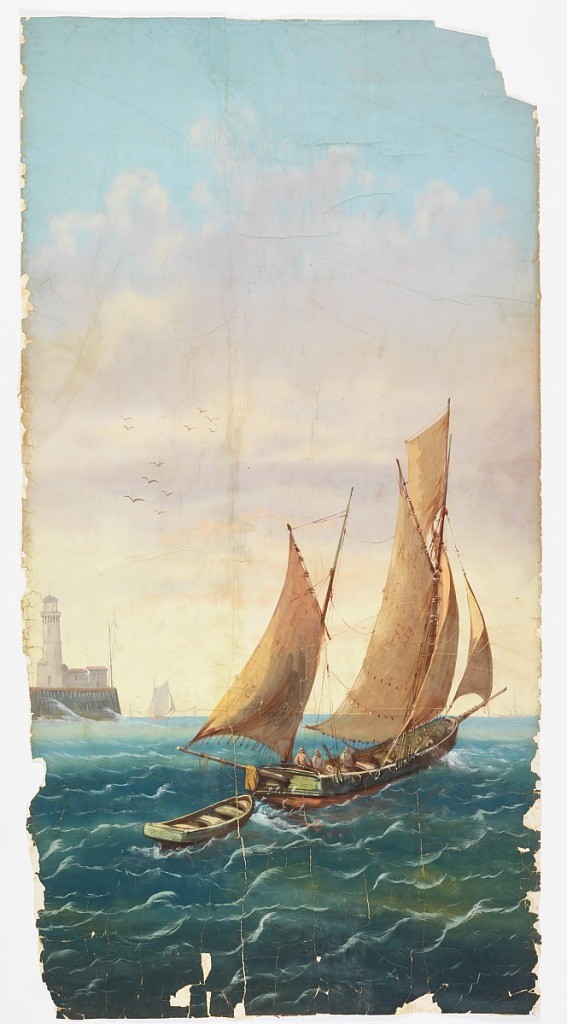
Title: Scenic
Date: ca. 1840
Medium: Hand painted on paper, mounted on canvas
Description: Sailing vessel towing rowboat, with other sailing vessels in distance, and a lighthouse on shore, at left. Blue-green sea. Pale graded sky.